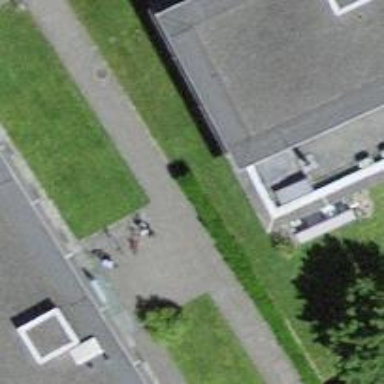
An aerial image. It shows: Bicycle parking area.